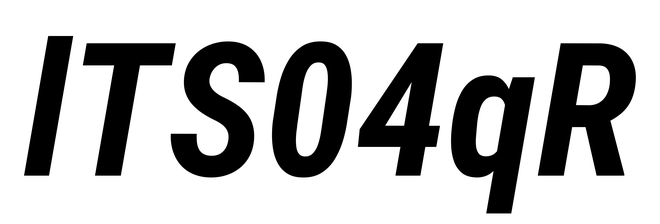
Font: Roboto-Italic_Condensed_Bold_Italic